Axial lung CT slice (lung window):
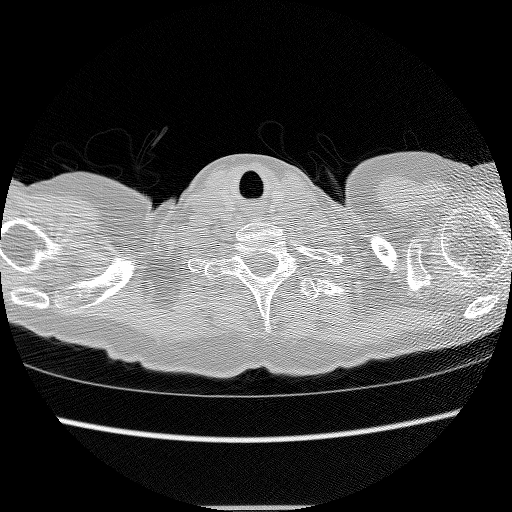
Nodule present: no